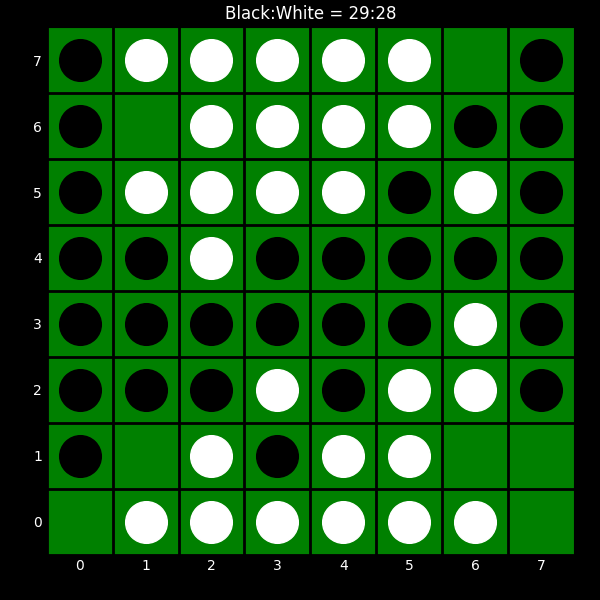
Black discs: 29
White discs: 28